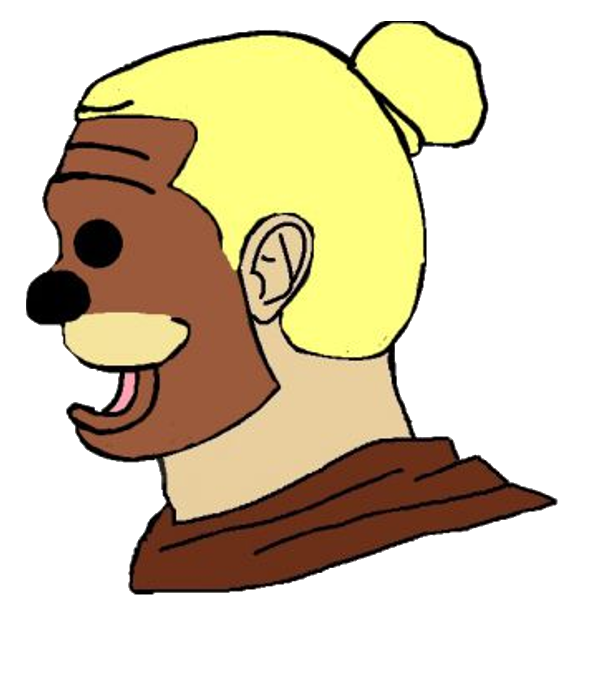
Label: 4_Yes_Chad